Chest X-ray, AP view. Patient: 62 years old, sex F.
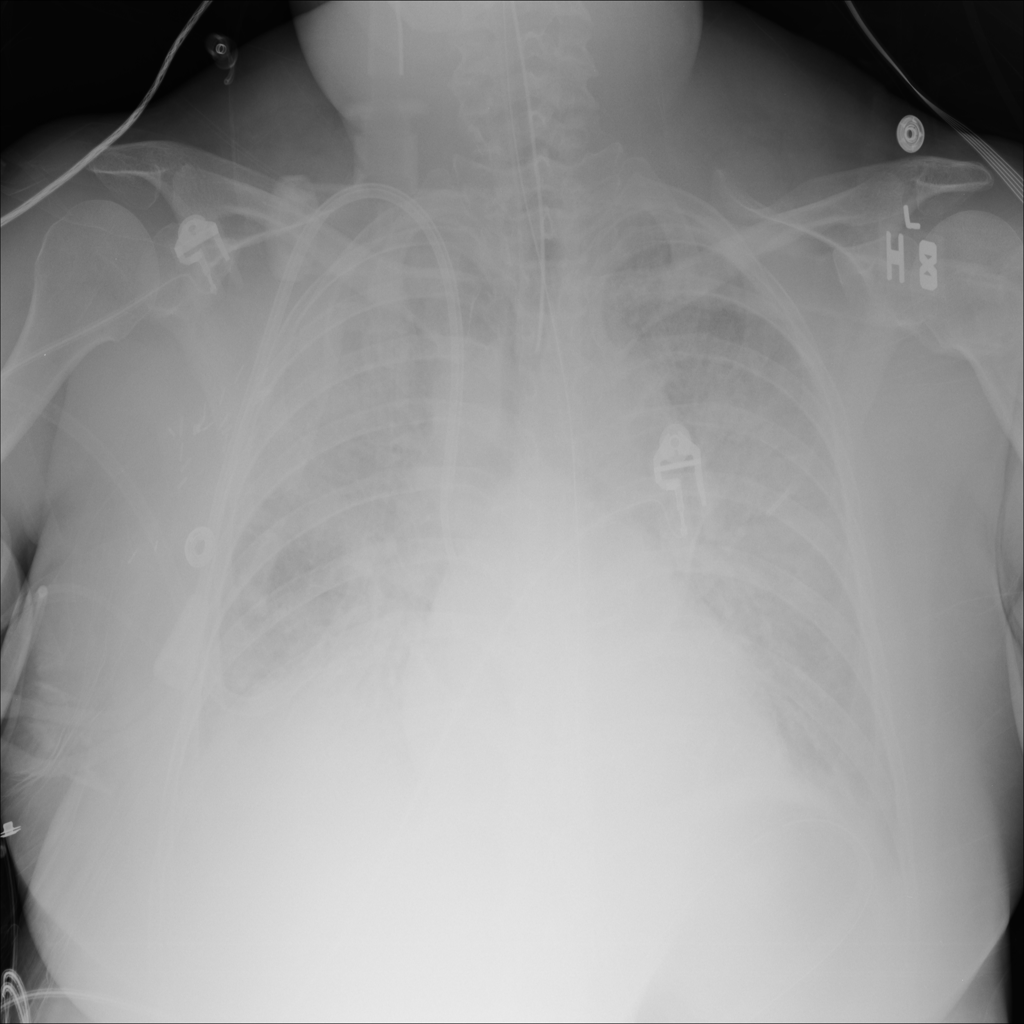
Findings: Edema